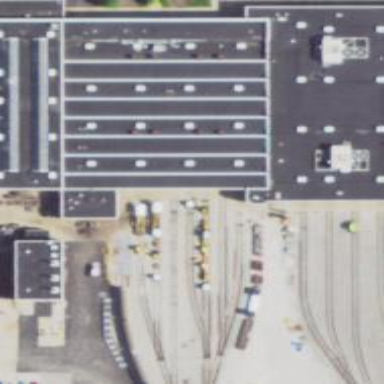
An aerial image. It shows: Building passage tunnel in yard with electrified rail service.